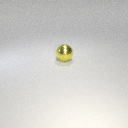
large yellow metal sphere